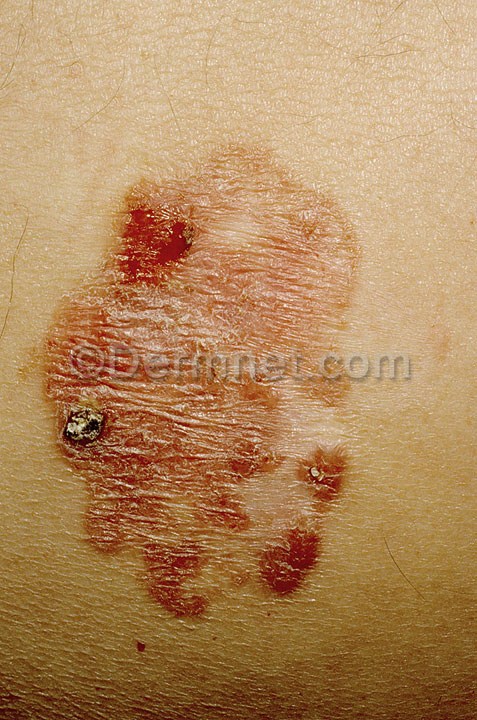
Disease: Actinic Keratosis Basal Cell Carcinoma and other Malignant Lesions